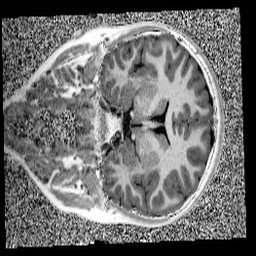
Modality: UNIT1
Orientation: coronal
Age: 11
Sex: female
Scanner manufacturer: siemens
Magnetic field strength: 3 T
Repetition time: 4 s
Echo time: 0.00299 s